Question: I'm making a simple address book GUI and I don't have a very good grasp of layouts. I want my GUI to look like this...

Here is my DRIVER:
'''
import javax.swing.*;
public class AddressBookGui {
public static void main (String[] args)
{
userInput addressBook = new userInput();
addressBook.setDefaultCloseOperation(JFrame.EXIT_ON_CLOSE); //whenever you hit x you will exit the program
addressBook.setSize(750, 600);
addressBook.setVisible(true);
}
}
This is my USERINPUT class
import java.awt.*;
import javax.swing.*;
public class userInput extends JFrame {
private JButton newEntry;
private JButton deleteEntry;
private JButton editEntry;
private JButton saveEntry;
private JButton cancelEntry;
private FlowLayout layout;
private JTextField lastName;
private JTextField middleName;
private JTextField firstName;
private JTextField phone;
public userInput() {
super("My Address Book"); //sets the title!
Container content = getContentPane();
JPanel buttonPanel = new JPanel();
buttonPanel.setLayout(new FlowLayout());
newEntry = new JButton("New");
deleteEntry = new JButton("Delete");
editEntry = new JButton("Edit");
saveEntry = new JButton("Save");
cancelEntry = new JButton("Cancel");
buttonPanel.add(newEntry);
buttonPanel.add(deleteEntry);
buttonPanel.add(editEntry);
buttonPanel.add(saveEntry);
buttonPanel.add(cancelEntry);
add(buttonPanel, BorderLayout.SOUTH);
content.setLayout(new BorderLayout());
content.add(buttonPanel, "South");
lastName = new JTextField(10); //set the length to 10.
add(lastName); //adds item1 to the window
firstName = new JTextField(10);
add(firstName);
middleName = new JTextField(10);
add(middleName);
phone = new JTextField(10);
add(phone);
setVisible(true);
}
}
'''
Currently I have the buttons at the bottom, but the GUI is just one giant text box. Thanks for the help.
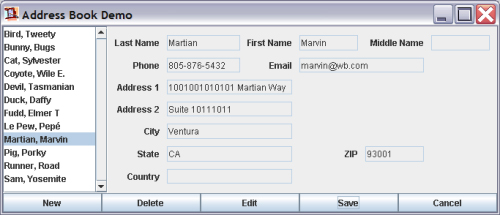
Answer: You need another JPanel to place your labels and text fields.
'''
labelPanel = new JPanel();
labelPanel.add(lastName);
//etc
add(labelPanel, BorderLayout.CENTER);
'''
You may use a more advanced layout manager like GridBagLayout for the panel to organize the components properly.